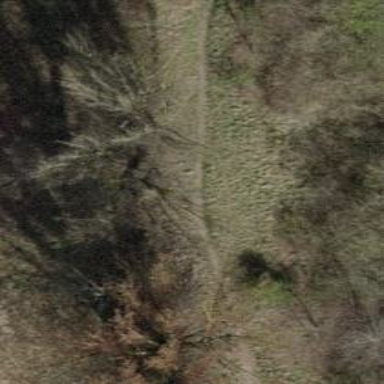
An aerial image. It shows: Row of deciduous broadleaved trees.